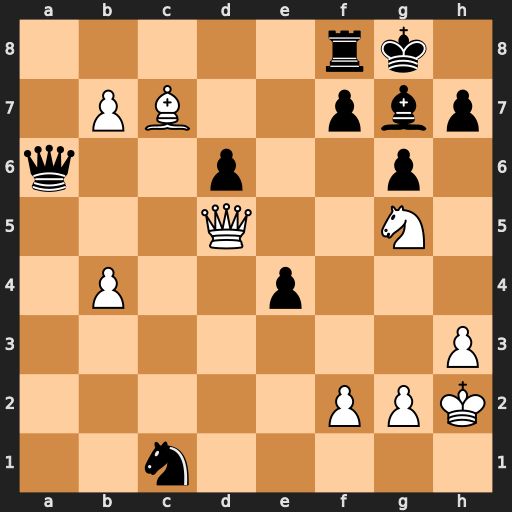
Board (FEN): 5rk1/1PB2pbp/q2p2p1/3Q2N1/1P2p3/7P/5PPK/2n5
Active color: w
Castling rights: -
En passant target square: -
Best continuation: b8=Q Rxb8 Qxf7+ Kh8 Bxb8